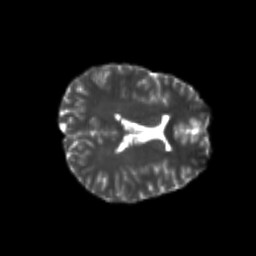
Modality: T2w
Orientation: axial
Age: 25
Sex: female
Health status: healthy
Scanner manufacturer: philips
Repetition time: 7.396 s
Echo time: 0.08599 s